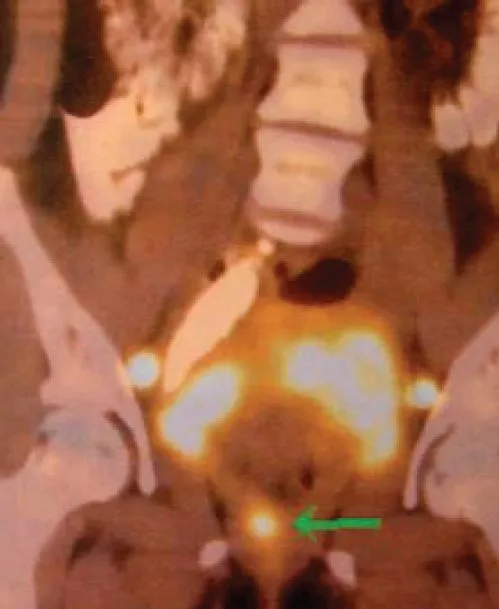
PET. Local recurrence.
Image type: radiology (pet)